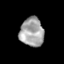
Tissue: skin
Cell type: Epithelial cells
Senescence score: 0.2744
Nuclear area (px): 671
Mean DAPI intensity: 165.285